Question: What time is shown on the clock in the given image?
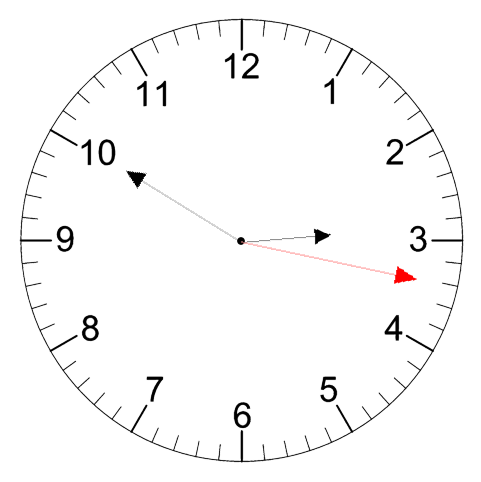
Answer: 02:50:17